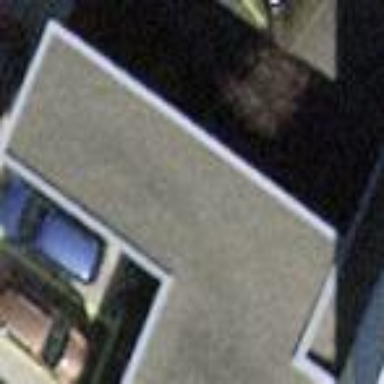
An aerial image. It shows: The building has flat silver roof.